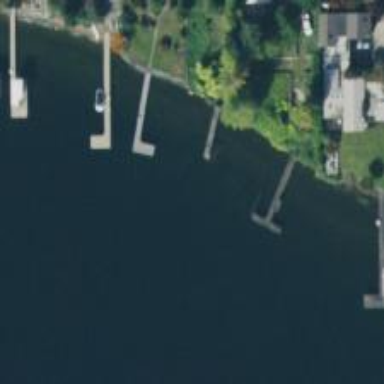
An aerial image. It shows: Man-made pier.